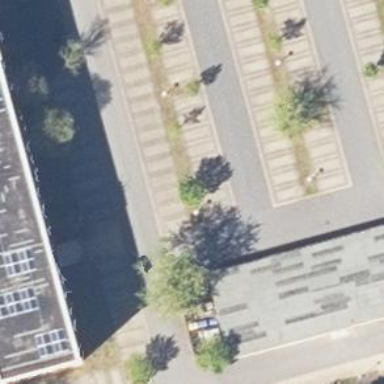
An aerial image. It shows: Paved parking area.